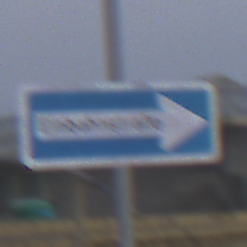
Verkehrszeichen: EinbahnstrasseRechtsweisend
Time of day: SunriseSunset
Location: Outdoor (Beach)
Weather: Overcast
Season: NotSpecified
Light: Natural